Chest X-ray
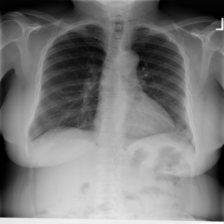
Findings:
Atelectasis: negative
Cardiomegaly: negative
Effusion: negative
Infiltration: negative
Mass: negative
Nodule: negative
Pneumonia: negative
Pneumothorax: negative
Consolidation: negative
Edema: negative
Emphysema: negative
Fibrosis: negative
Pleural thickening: negative
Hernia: negative